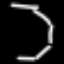
Label: octagon